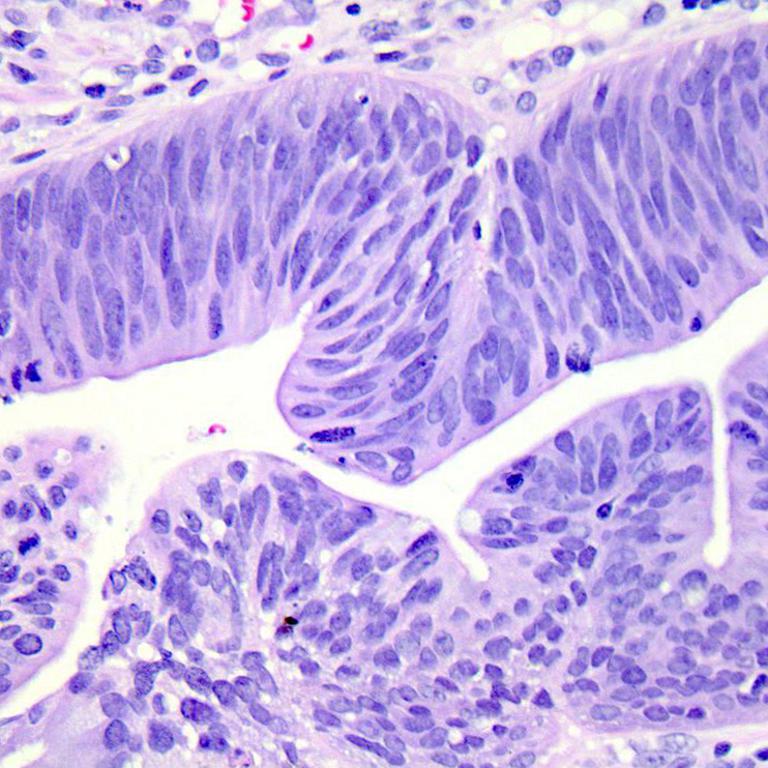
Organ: colon
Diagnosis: adenocarcinomas